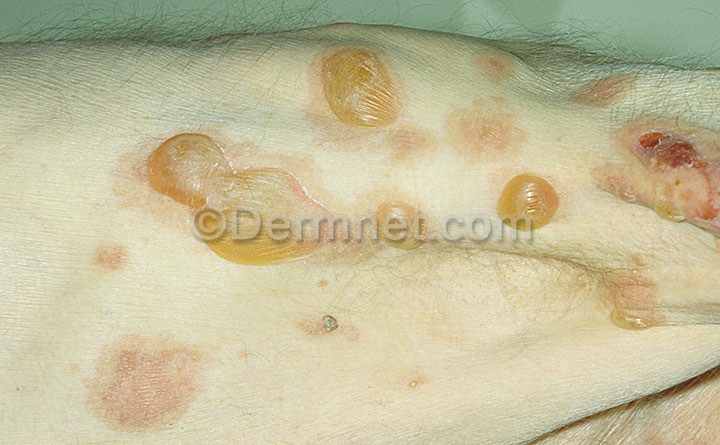
Disease: Bullous Disease Photos